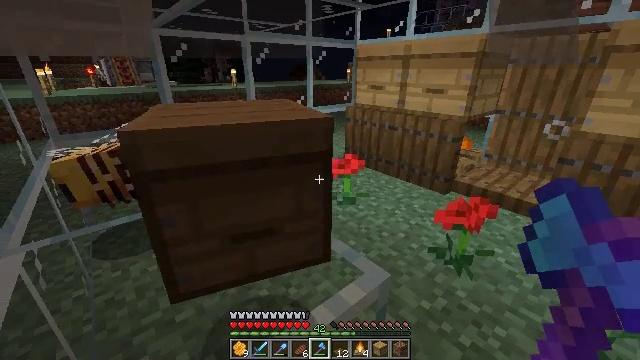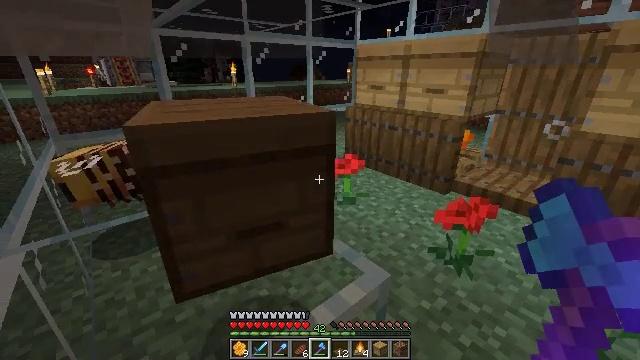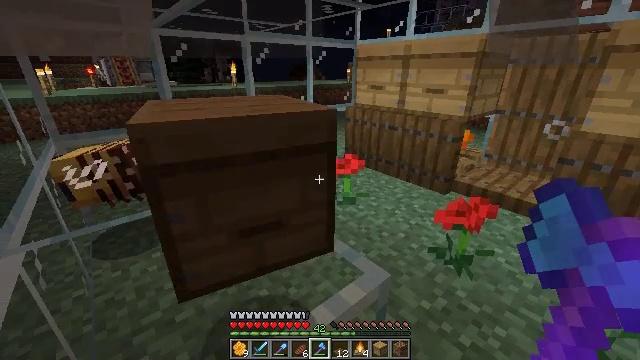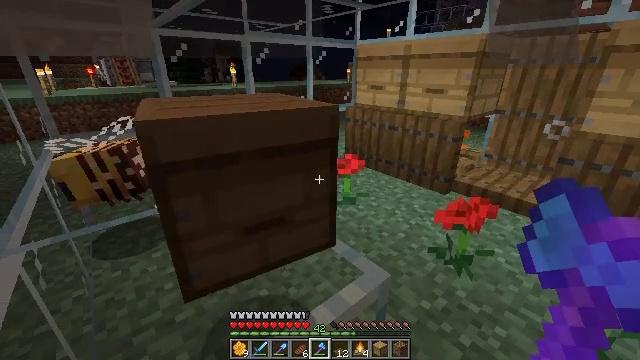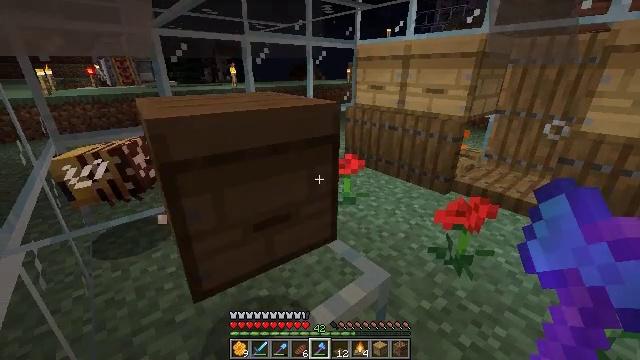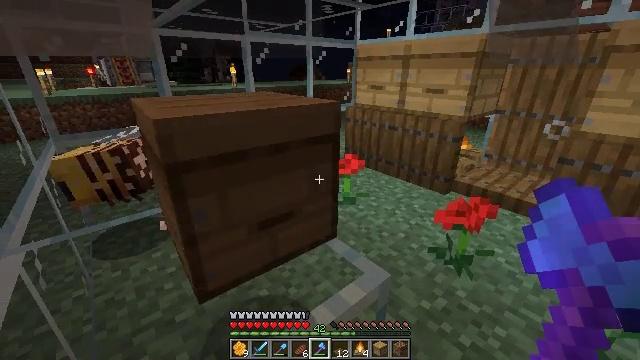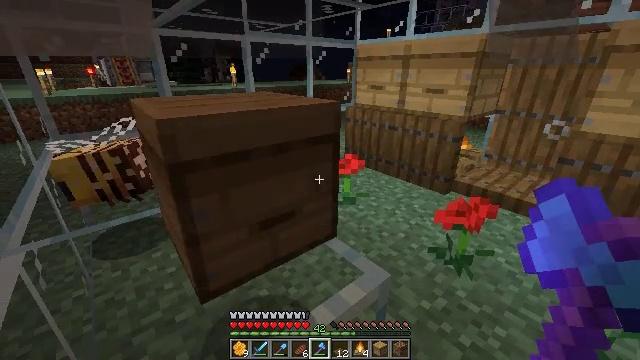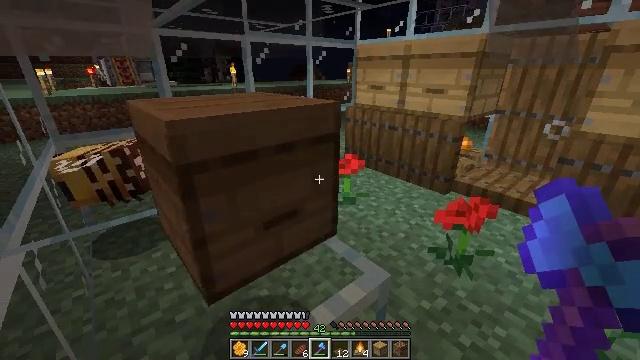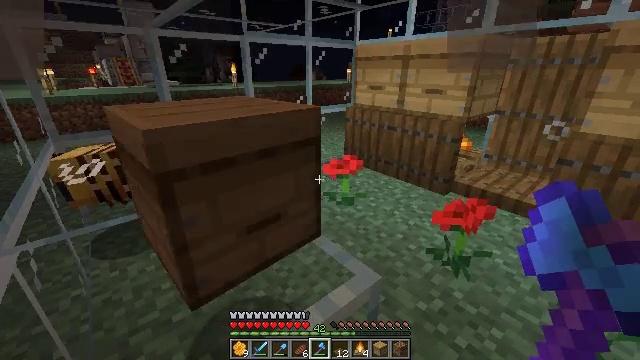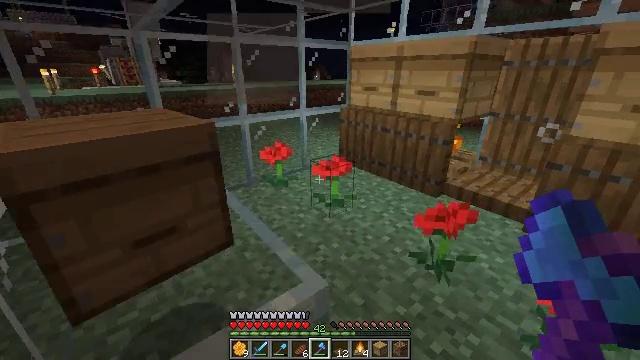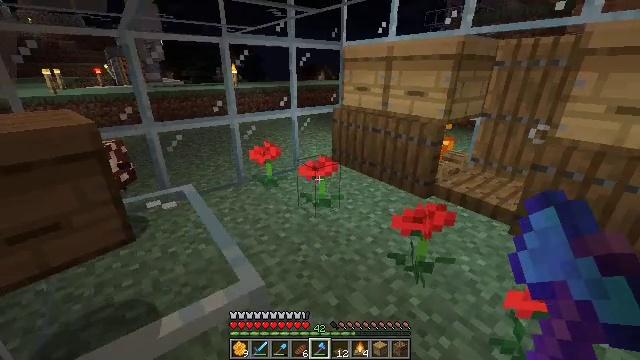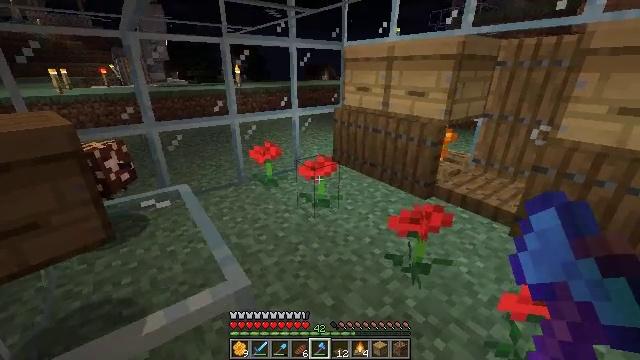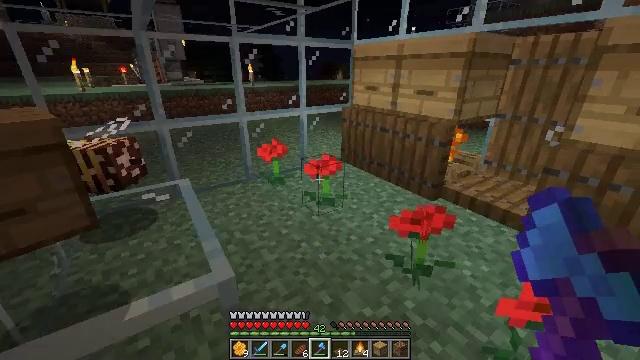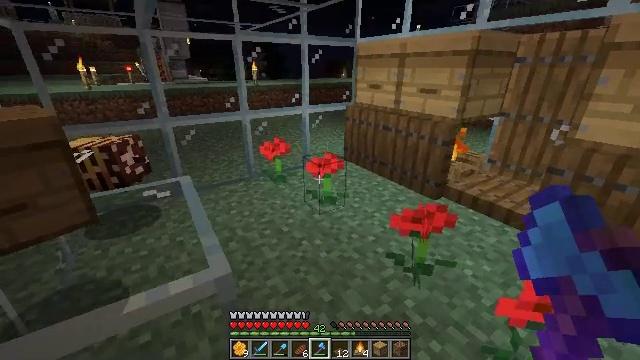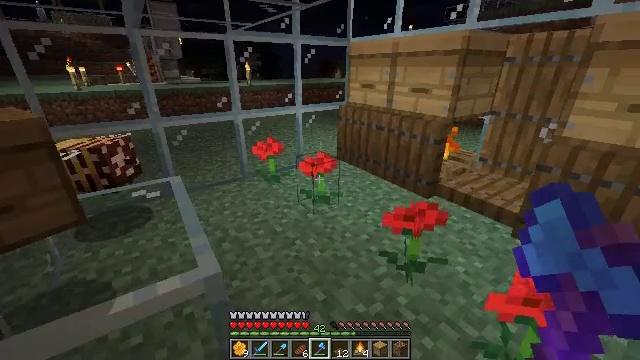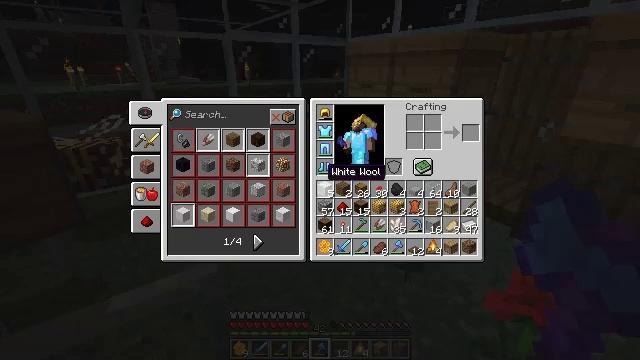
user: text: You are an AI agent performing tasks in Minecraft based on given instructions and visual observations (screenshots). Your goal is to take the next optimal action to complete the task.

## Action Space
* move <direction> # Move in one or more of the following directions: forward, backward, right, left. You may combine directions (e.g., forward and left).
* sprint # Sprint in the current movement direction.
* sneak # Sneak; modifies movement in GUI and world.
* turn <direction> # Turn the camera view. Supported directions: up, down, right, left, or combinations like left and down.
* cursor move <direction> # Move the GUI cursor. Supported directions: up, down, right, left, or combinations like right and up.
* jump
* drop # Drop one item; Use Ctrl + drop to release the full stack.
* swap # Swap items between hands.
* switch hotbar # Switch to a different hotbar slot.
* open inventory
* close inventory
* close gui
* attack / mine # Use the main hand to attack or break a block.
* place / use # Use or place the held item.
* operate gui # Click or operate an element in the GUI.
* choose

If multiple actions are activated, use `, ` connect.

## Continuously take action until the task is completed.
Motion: motion action
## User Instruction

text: Drop a coal.
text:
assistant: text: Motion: no_op
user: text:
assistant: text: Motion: no_op
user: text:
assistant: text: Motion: no_op
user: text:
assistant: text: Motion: no_op
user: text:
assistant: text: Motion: no_op
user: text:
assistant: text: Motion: no_op
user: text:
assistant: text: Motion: no_op
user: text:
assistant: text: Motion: move right
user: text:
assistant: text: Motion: move right, turn left
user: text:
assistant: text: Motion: move right, turn left
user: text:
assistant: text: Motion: no_op
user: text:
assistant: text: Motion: turn left
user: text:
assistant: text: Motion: no_op
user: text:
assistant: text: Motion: turn right
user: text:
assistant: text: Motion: open inventory
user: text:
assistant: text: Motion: open inventory
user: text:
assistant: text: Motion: open inventory
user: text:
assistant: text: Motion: open inventory
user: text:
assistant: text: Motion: no_op
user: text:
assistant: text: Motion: no_op
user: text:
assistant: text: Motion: no_op
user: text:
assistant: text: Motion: no_op
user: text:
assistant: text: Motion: no_op
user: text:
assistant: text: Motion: cursor move right
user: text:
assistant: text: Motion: cursor move right
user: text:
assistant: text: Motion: cursor move right
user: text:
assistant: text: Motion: cursor move right
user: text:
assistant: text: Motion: no_op
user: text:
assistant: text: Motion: no_op
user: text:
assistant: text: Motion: no_op